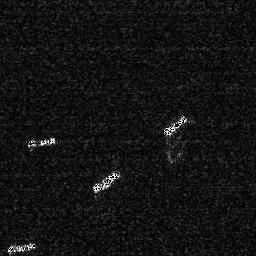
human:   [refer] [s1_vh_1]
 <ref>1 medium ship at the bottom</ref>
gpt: <box>[[34, 64, 47, 75, 0]]</box>